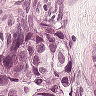
Metastatic tissue present: yes